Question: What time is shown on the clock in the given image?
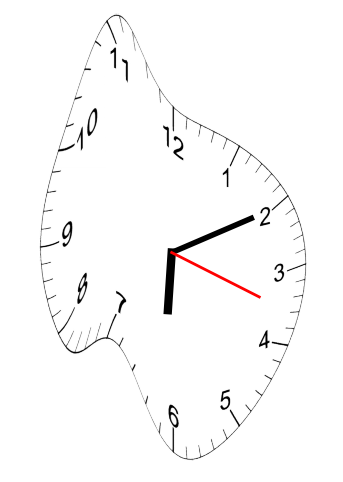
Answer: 06:10:18